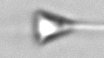
Label: Asterionellopsis_glacialis